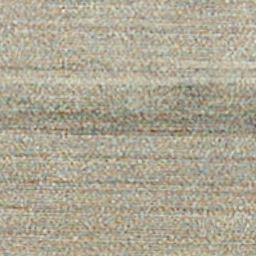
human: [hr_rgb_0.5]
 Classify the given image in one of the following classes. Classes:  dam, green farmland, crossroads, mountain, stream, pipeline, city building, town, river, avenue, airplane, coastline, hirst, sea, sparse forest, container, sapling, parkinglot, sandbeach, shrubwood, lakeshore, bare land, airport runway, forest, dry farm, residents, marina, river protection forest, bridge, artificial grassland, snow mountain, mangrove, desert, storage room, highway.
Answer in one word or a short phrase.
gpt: dry farm